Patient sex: M
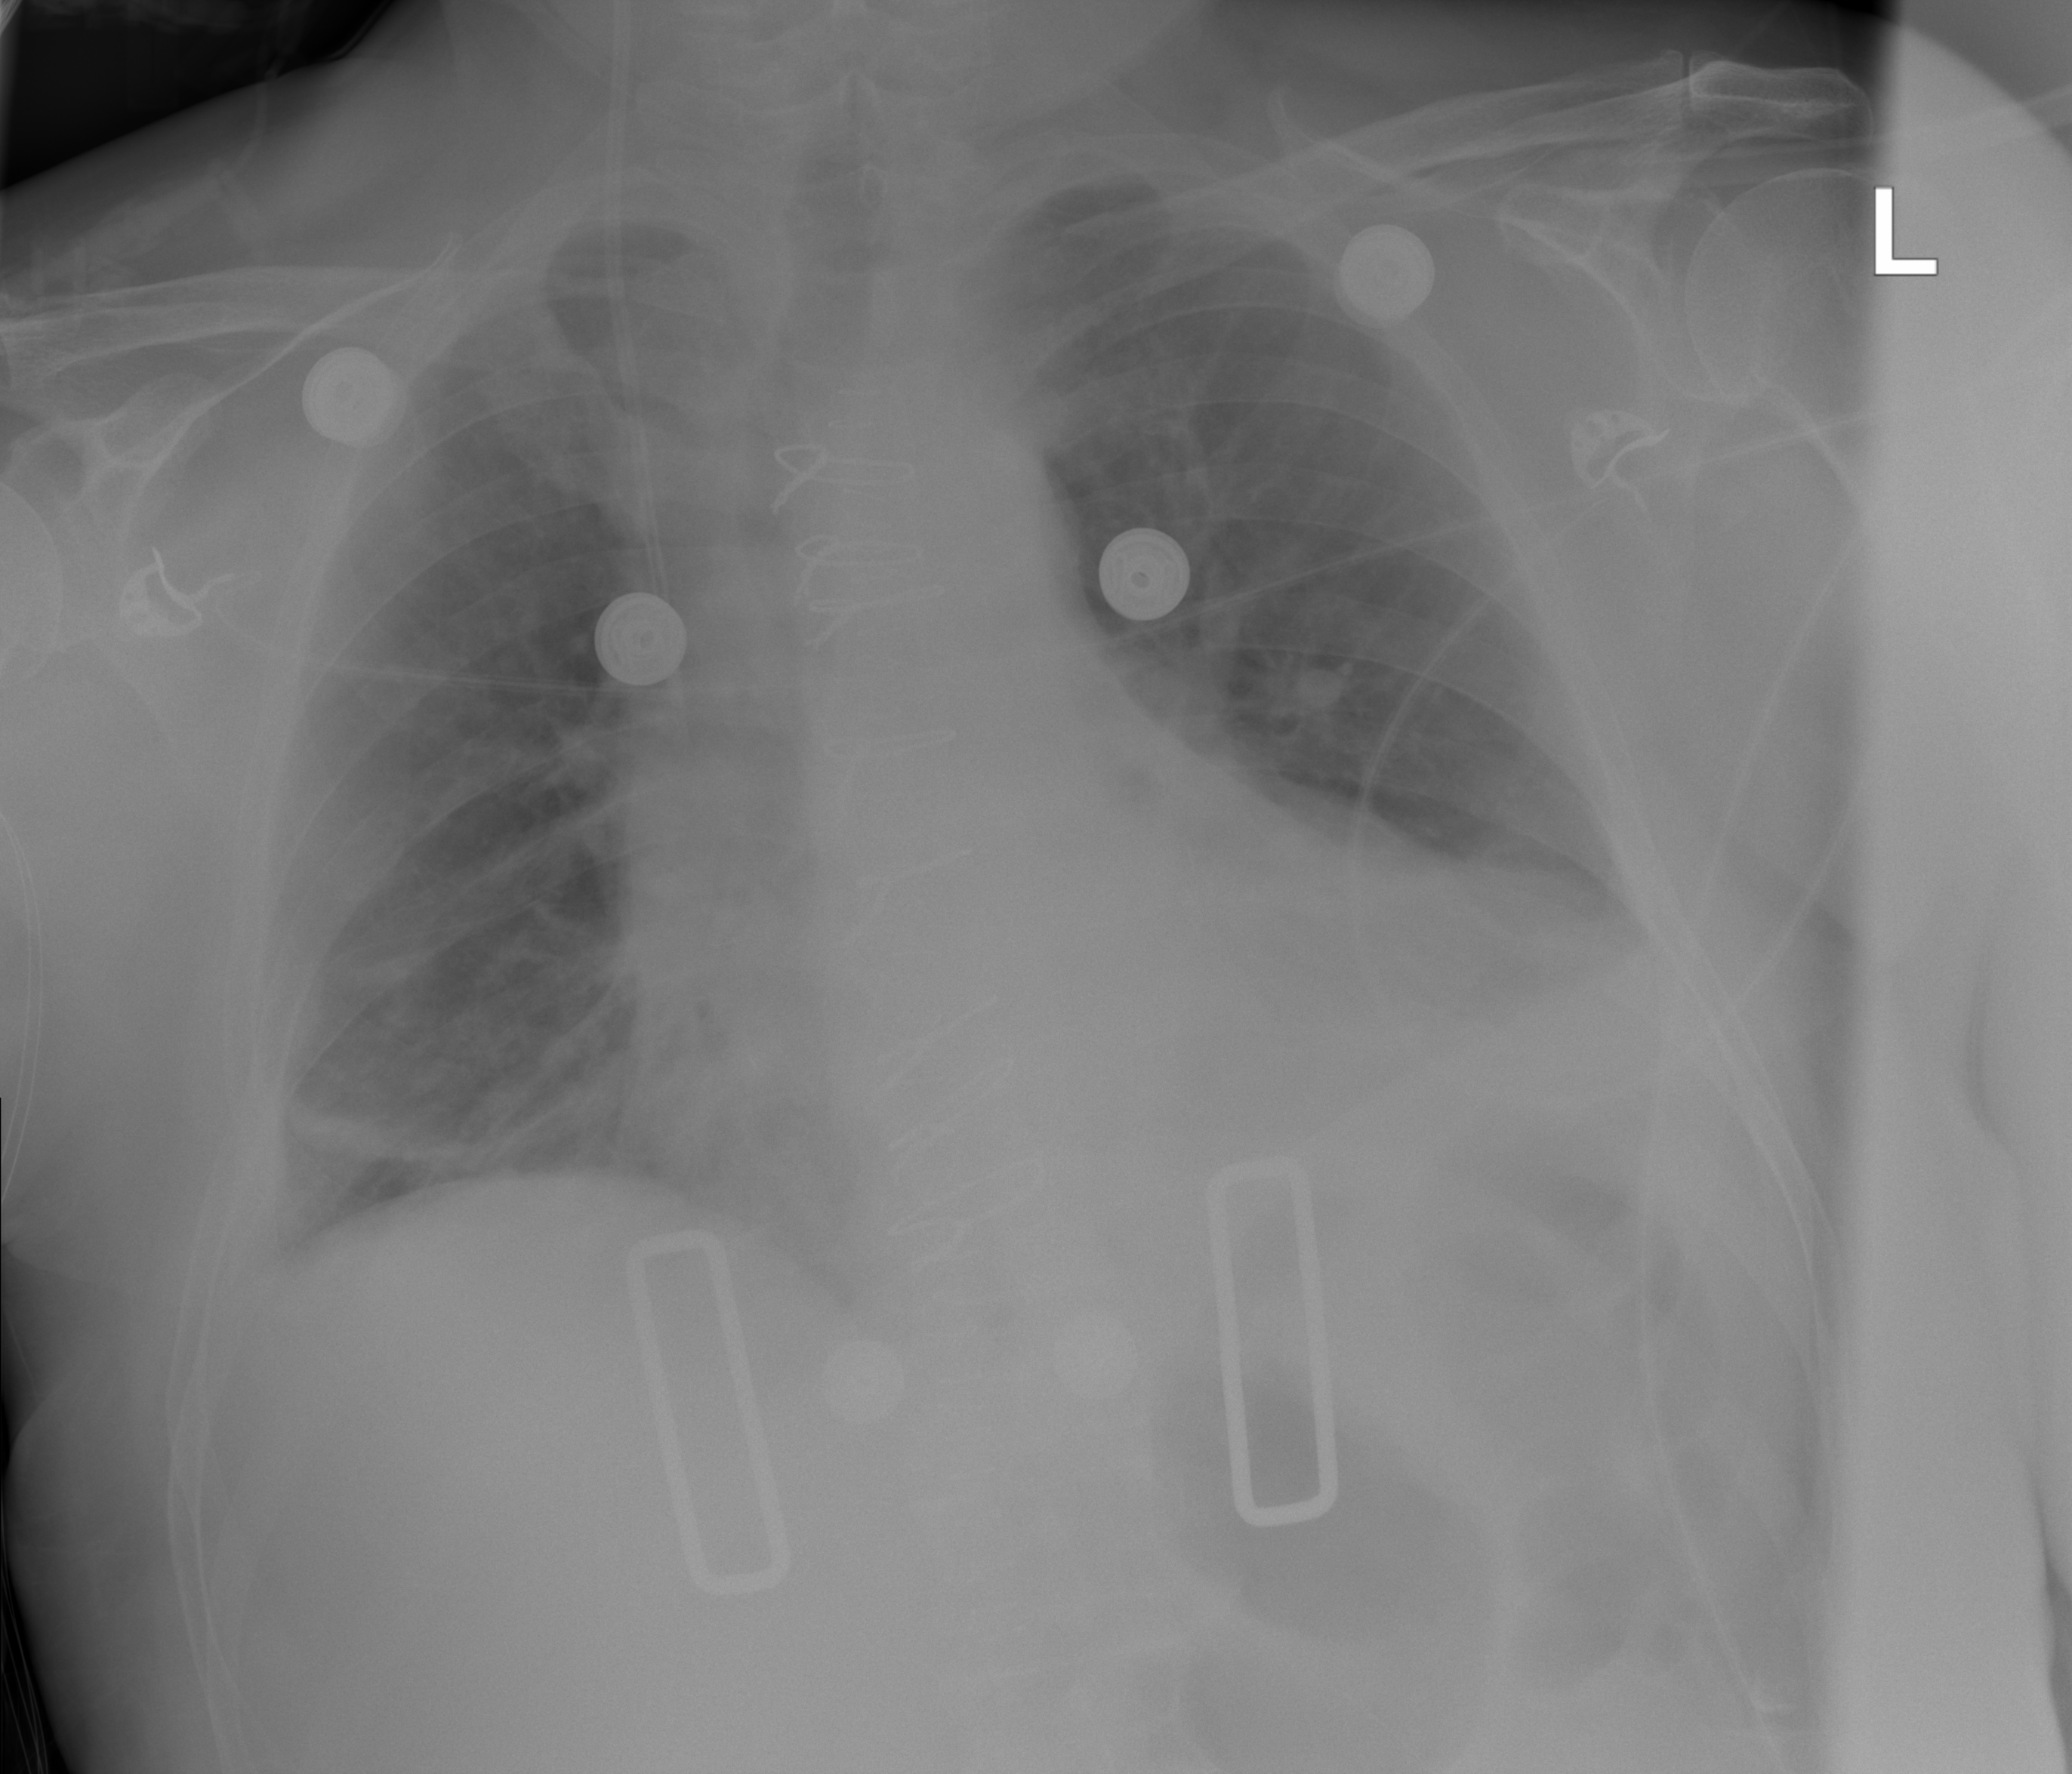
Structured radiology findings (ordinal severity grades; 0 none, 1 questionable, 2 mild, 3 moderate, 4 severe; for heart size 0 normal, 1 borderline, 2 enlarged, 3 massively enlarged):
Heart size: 2
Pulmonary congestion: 2
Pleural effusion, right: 1
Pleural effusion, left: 2
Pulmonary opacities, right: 0
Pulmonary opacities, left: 0
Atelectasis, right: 0
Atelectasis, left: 2